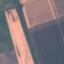
Label: AnnualCrop